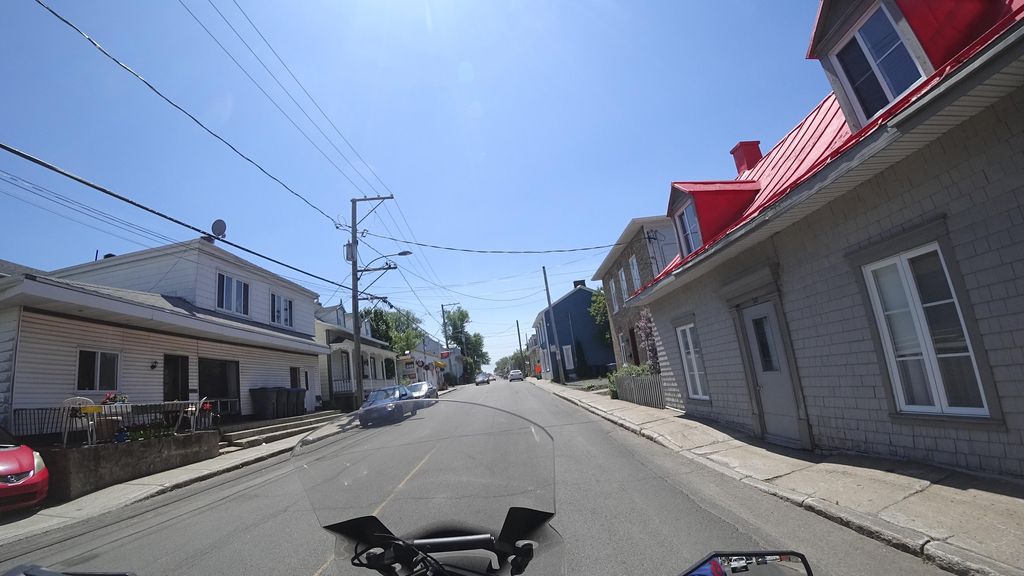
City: quebec_city